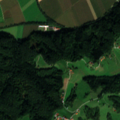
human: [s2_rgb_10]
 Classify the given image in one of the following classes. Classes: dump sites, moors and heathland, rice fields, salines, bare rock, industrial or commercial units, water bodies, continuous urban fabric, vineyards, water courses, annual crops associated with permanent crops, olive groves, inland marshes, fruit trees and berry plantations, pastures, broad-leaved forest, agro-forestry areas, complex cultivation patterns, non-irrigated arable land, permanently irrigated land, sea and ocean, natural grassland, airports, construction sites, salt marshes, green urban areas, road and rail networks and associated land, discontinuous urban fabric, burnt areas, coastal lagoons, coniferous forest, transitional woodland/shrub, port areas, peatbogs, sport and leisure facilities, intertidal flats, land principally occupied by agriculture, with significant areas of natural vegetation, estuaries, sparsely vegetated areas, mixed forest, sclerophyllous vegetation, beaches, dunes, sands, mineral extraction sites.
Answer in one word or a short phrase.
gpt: non-irrigated arable land, pastures, land principally occupied by agriculture, with significant areas of natural vegetation, broad-leaved forest